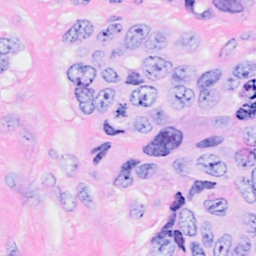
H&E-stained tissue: Breast